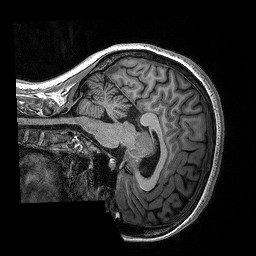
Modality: T1w
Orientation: sagittal
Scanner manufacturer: siemens
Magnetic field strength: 3 T
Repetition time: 2.3 s
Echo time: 0.00288 s